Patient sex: F
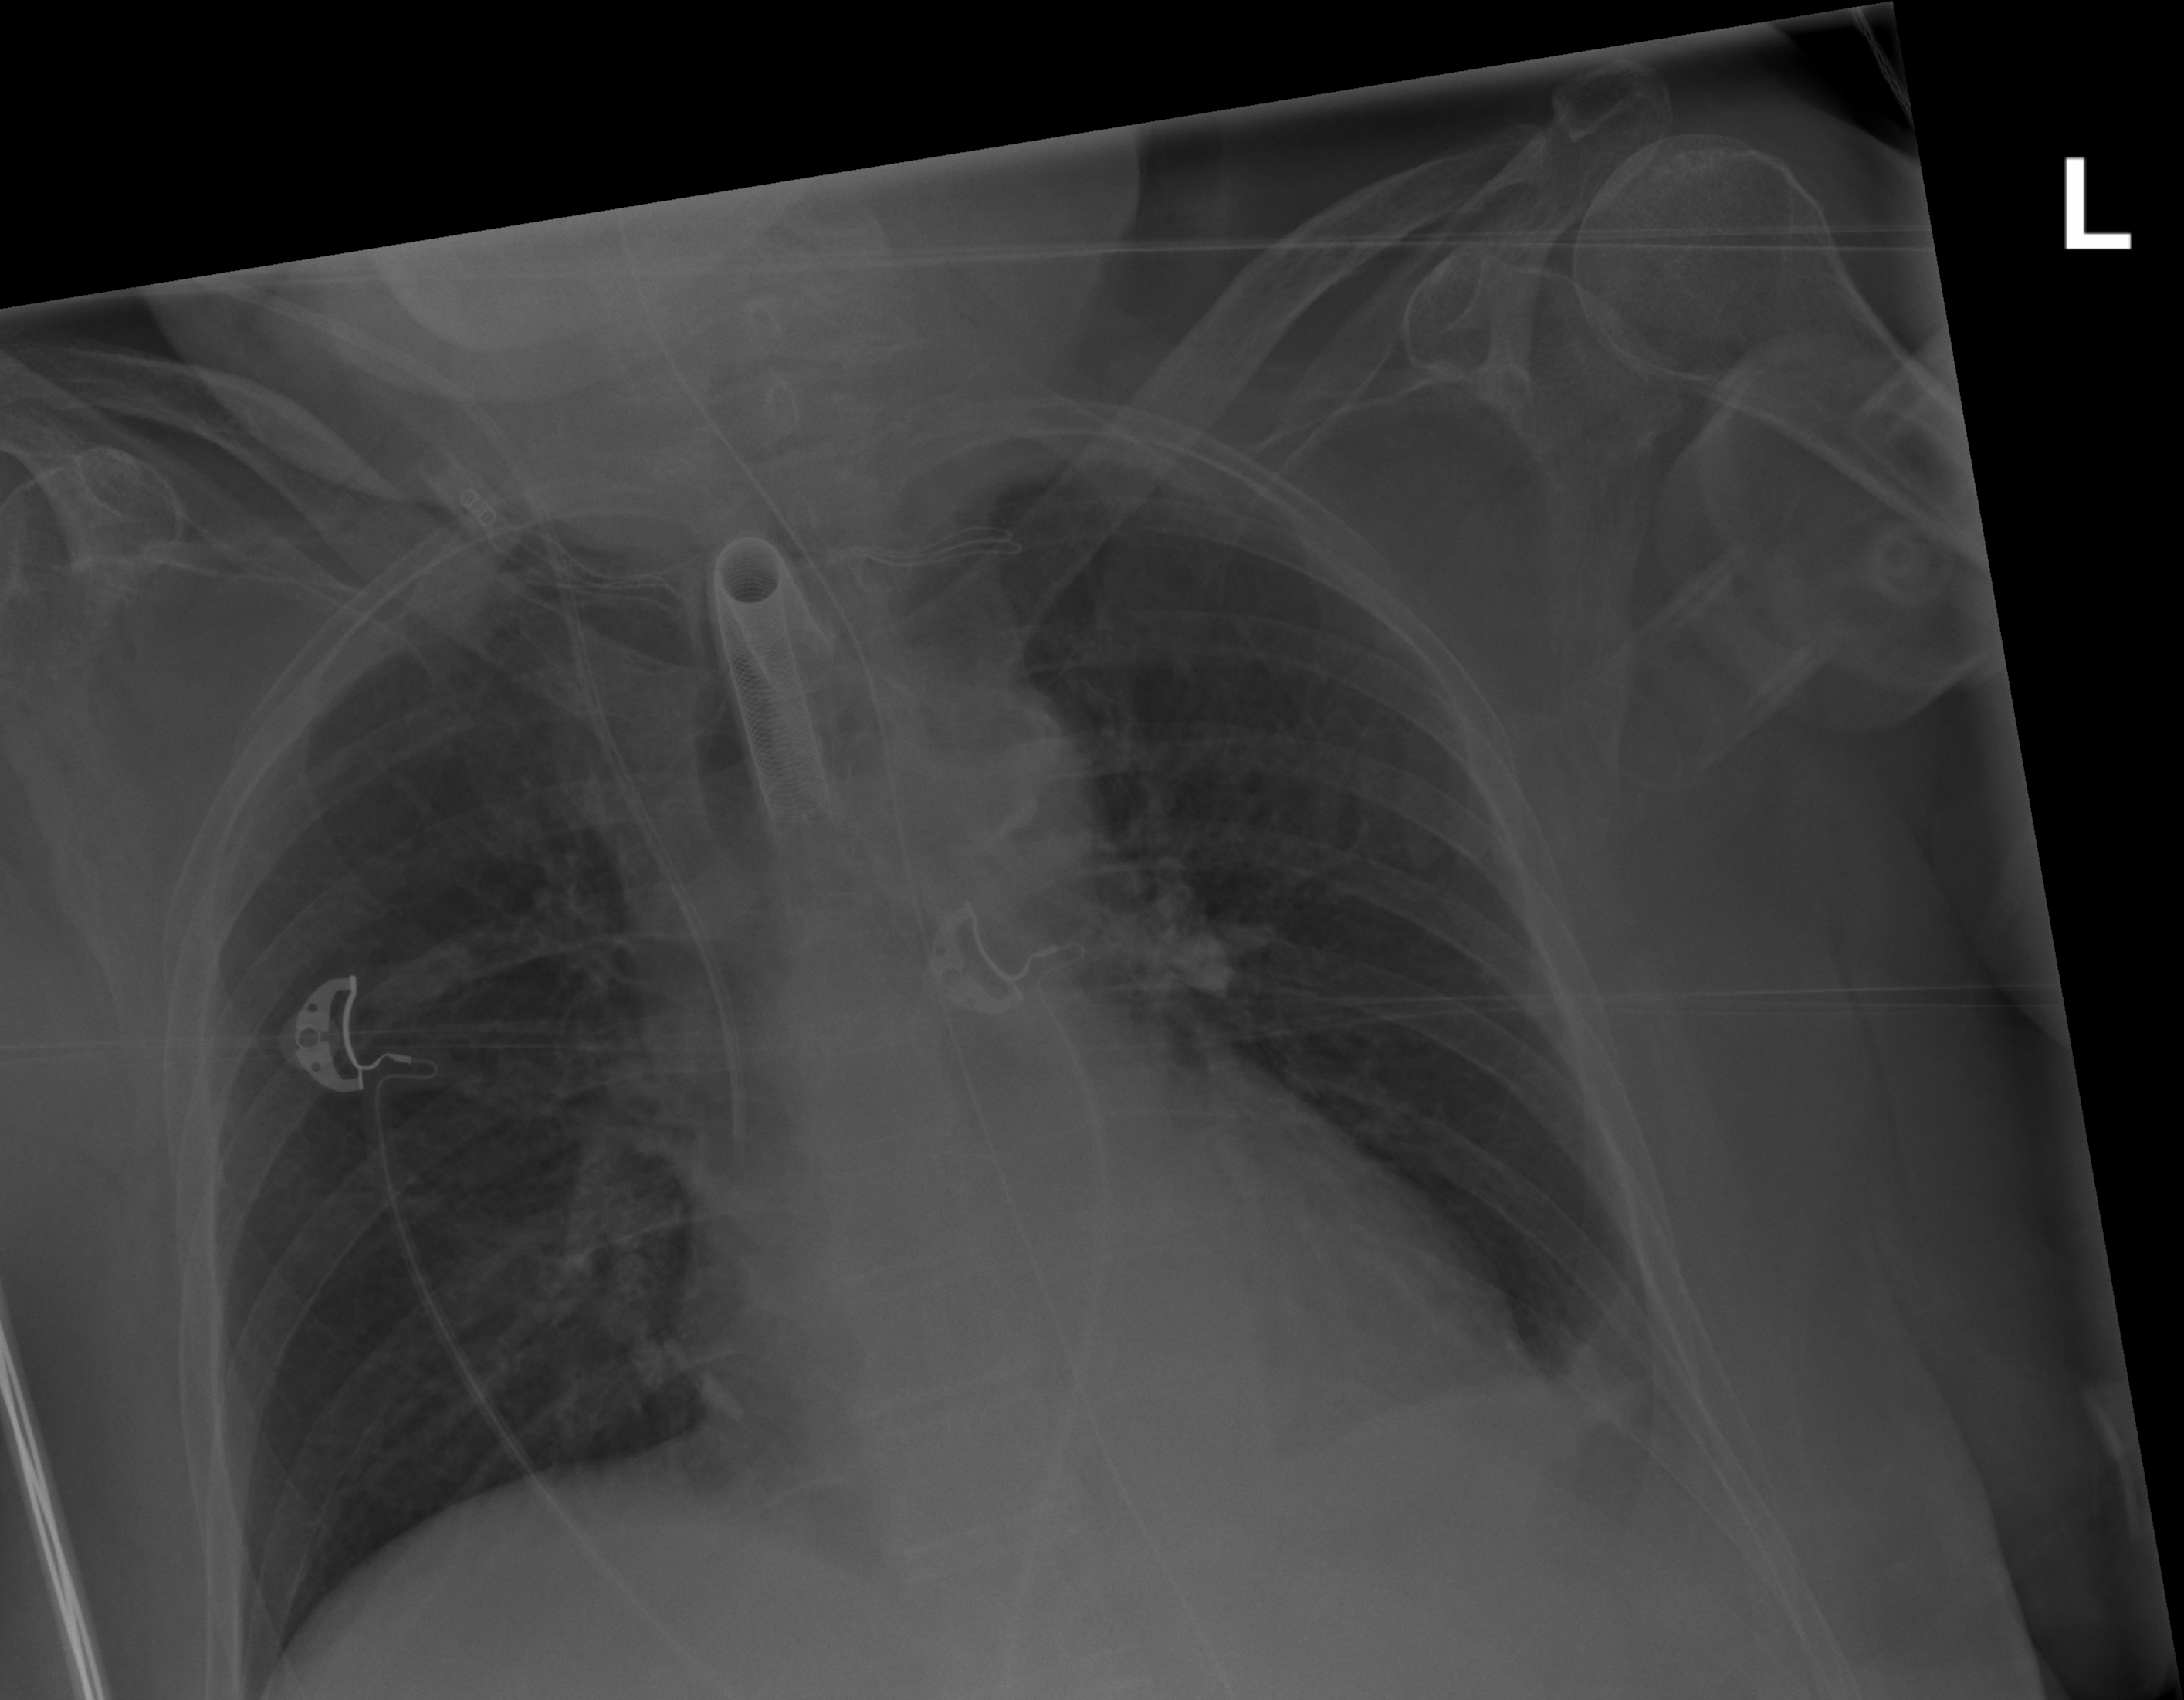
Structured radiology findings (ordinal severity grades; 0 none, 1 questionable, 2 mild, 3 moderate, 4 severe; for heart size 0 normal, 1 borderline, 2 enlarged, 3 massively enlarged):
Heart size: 1
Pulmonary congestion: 0
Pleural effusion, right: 0
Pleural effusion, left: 2
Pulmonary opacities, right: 0
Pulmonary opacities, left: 0
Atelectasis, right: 0
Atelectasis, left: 2